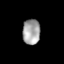
Tissue: lung
Cell type: Myeloid cells
Senescence score: 0.1959
Nuclear area (px): 441
Mean DAPI intensity: 162.188